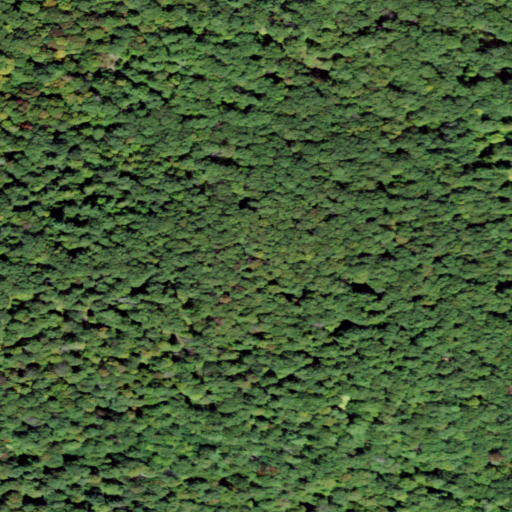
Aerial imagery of mountain in New York named East Mountain containing deciduous forest and mixed forest